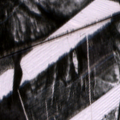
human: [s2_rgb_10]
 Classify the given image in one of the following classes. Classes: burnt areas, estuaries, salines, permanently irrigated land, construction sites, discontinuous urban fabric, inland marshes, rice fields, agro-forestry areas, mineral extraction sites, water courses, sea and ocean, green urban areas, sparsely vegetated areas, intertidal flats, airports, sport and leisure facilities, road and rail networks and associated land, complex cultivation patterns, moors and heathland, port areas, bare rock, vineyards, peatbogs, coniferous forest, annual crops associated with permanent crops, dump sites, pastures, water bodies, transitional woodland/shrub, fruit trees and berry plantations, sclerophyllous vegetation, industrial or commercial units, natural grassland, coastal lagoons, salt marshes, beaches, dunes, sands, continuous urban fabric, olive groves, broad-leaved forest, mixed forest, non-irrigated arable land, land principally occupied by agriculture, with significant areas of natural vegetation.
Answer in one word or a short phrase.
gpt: non-irrigated arable land, coniferous forest, mixed forest, transitional woodland/shrub